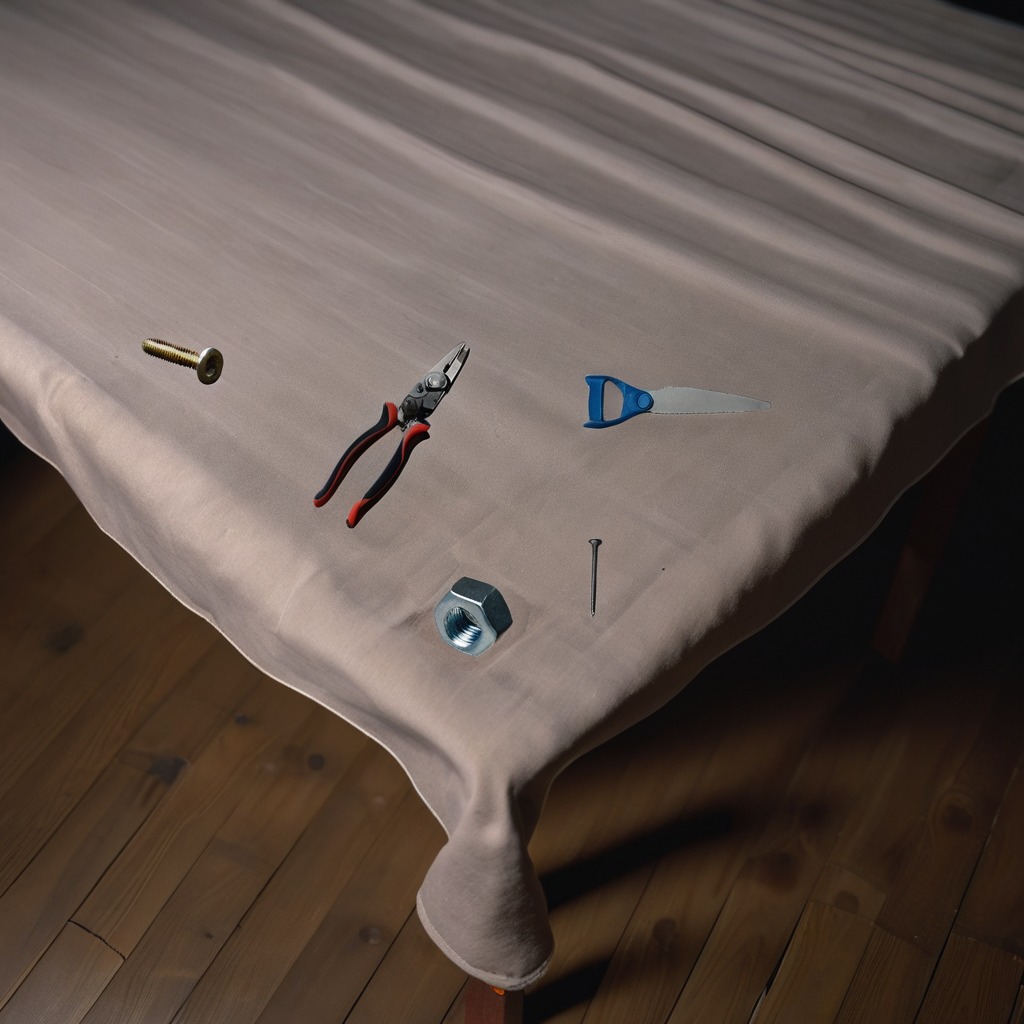
A metal machine screw, an iron nail, a pair of pliers, a handheld metal saw, and a metal nut are lying on a wooden table inside a workshop at night soft shadows worn but beneath the cloth.